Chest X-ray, AP view. Patient: 27 years old, sex F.
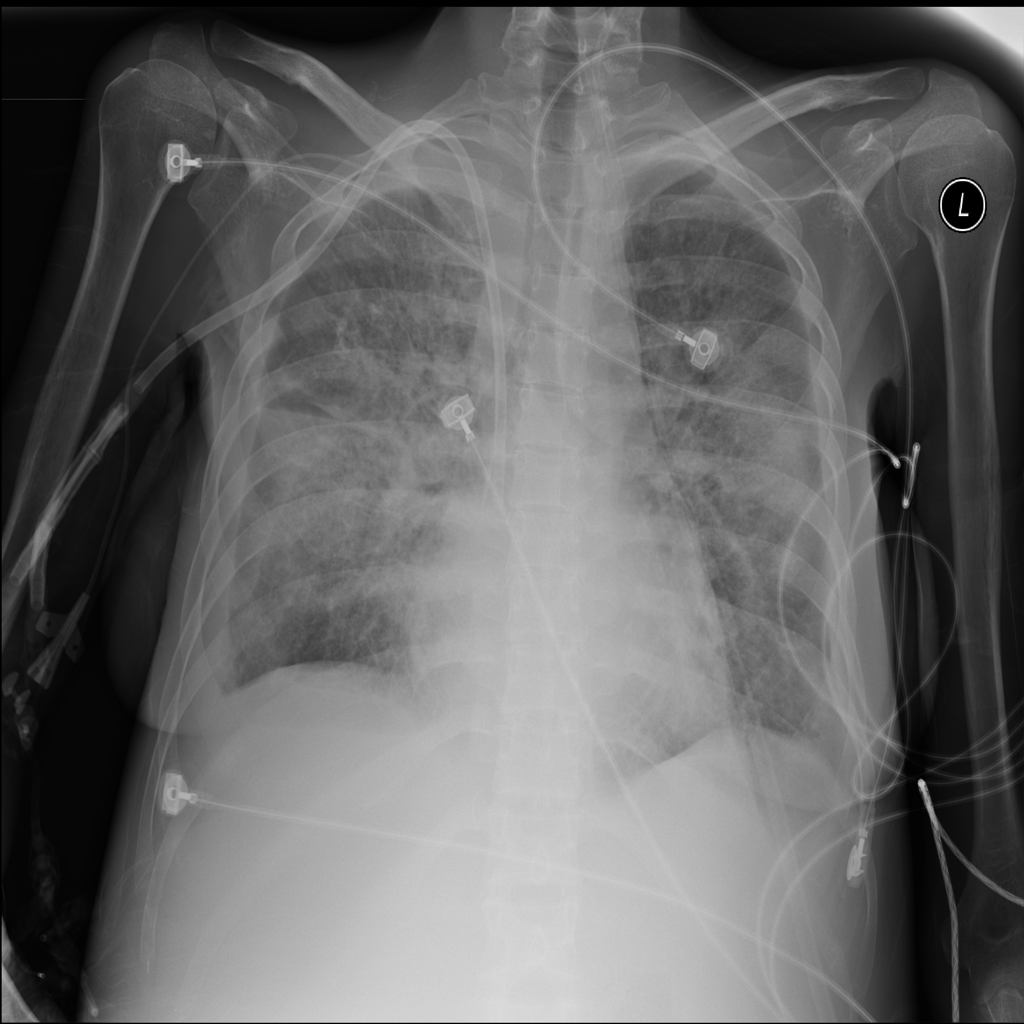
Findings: Edema, Effusion